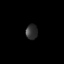
Tissue: lung
Cell type: Fibroblasts
Senescence score: 0.6165
Nuclear area (px): 173
Mean DAPI intensity: 50.457